Question: This issue kills me. I do not know what is going wrong. But the following code turns the image upside down. It does a vertical flip in fact and I do not know why.
'''
UIFont *font = [UIFont fontWithName:fontName size:fontSize];
NSMutableDictionary *attributes = [[NSMutableDictionary alloc] init];
[attributes setObject:font forKey:NSFontAttributeName];
[attributes setObject:[NSNumber numberWithFloat:kStrokeWidth] forKey:NSStrokeWidthAttributeName];
[attributes setObject:[UIColor redColor] forKey:NSStrokeColorAttributeName];
[attributes setObject:style forKey:NSParagraphStyleAttributeName];
[text drawInRect:drawRect withAttributes:attributes];
[attributes removeObjectForKey:NSStrokeWidthAttributeName];
[attributes removeObjectForKey:NSStrokeColorAttributeName];
[attributes setObject:[UIColor blueColor] forKey:NSForegroundColorAttributeName];
[text drawInRect:drawRect withAttributes:attributes];
CGImageRef cgImg = CGBitmapContextCreateImage(context);
CIImage *beginImage = [CIImage imageWithCGImage:cgImg];
CIContext *cicontext = [CIContext contextWithOptions:nil];
CGImageRef cgimg = [cicontext createCGImage:beginImage fromRect:[beginImage extent]];
CGContextDrawImage(context, [beginImage extent] , cgimg);
CGImageRelease(cgImg);
CGImageRelease(cgimg);
UIImage *newImage = UIGraphicsGetImageFromCurrentImageContext();
'''
This will result in this:

Why, oh why?
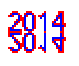
Answer: This be more appropriate as a comment than as an answer, but it's too long for a comment.
As @Andrea noted, it's a little weird that you are creating both a CGContext and CIContext. If you just want to extract a UIImage from a CGImageRef you can use
'''
UIImage *newImage = [[UIImage alloc] initWithCGImage:cgImg]
'''
The resulting 'newImage' will be flipped. The coordinate systems used by UIImages and CGContextRefs have oppositely oriented vertical axes. I recommend that you flip your initial CGContextRef vertically while drawing:
'''
CGContextSaveGState(context);
CGContextTranslateCTM(context, 0, CGBitmapContextGetHeight(context));
CGContextScaleCTM(context, 1, -1);
// All your drawing code goes here.
CGContextRestoreGState(context);
'''